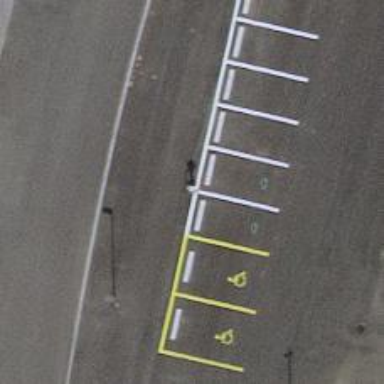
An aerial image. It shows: Charging station.